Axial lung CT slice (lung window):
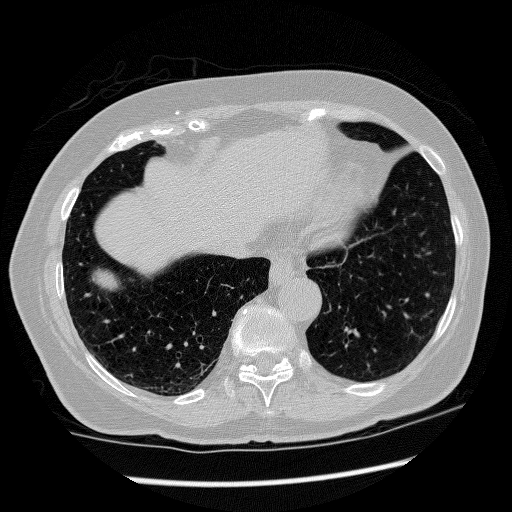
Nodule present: no